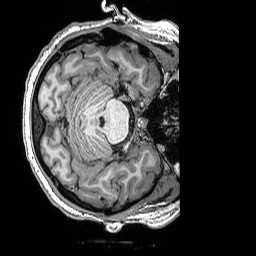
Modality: T1w
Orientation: axial
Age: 22
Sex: female